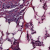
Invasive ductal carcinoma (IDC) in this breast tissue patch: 1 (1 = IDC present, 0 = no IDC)